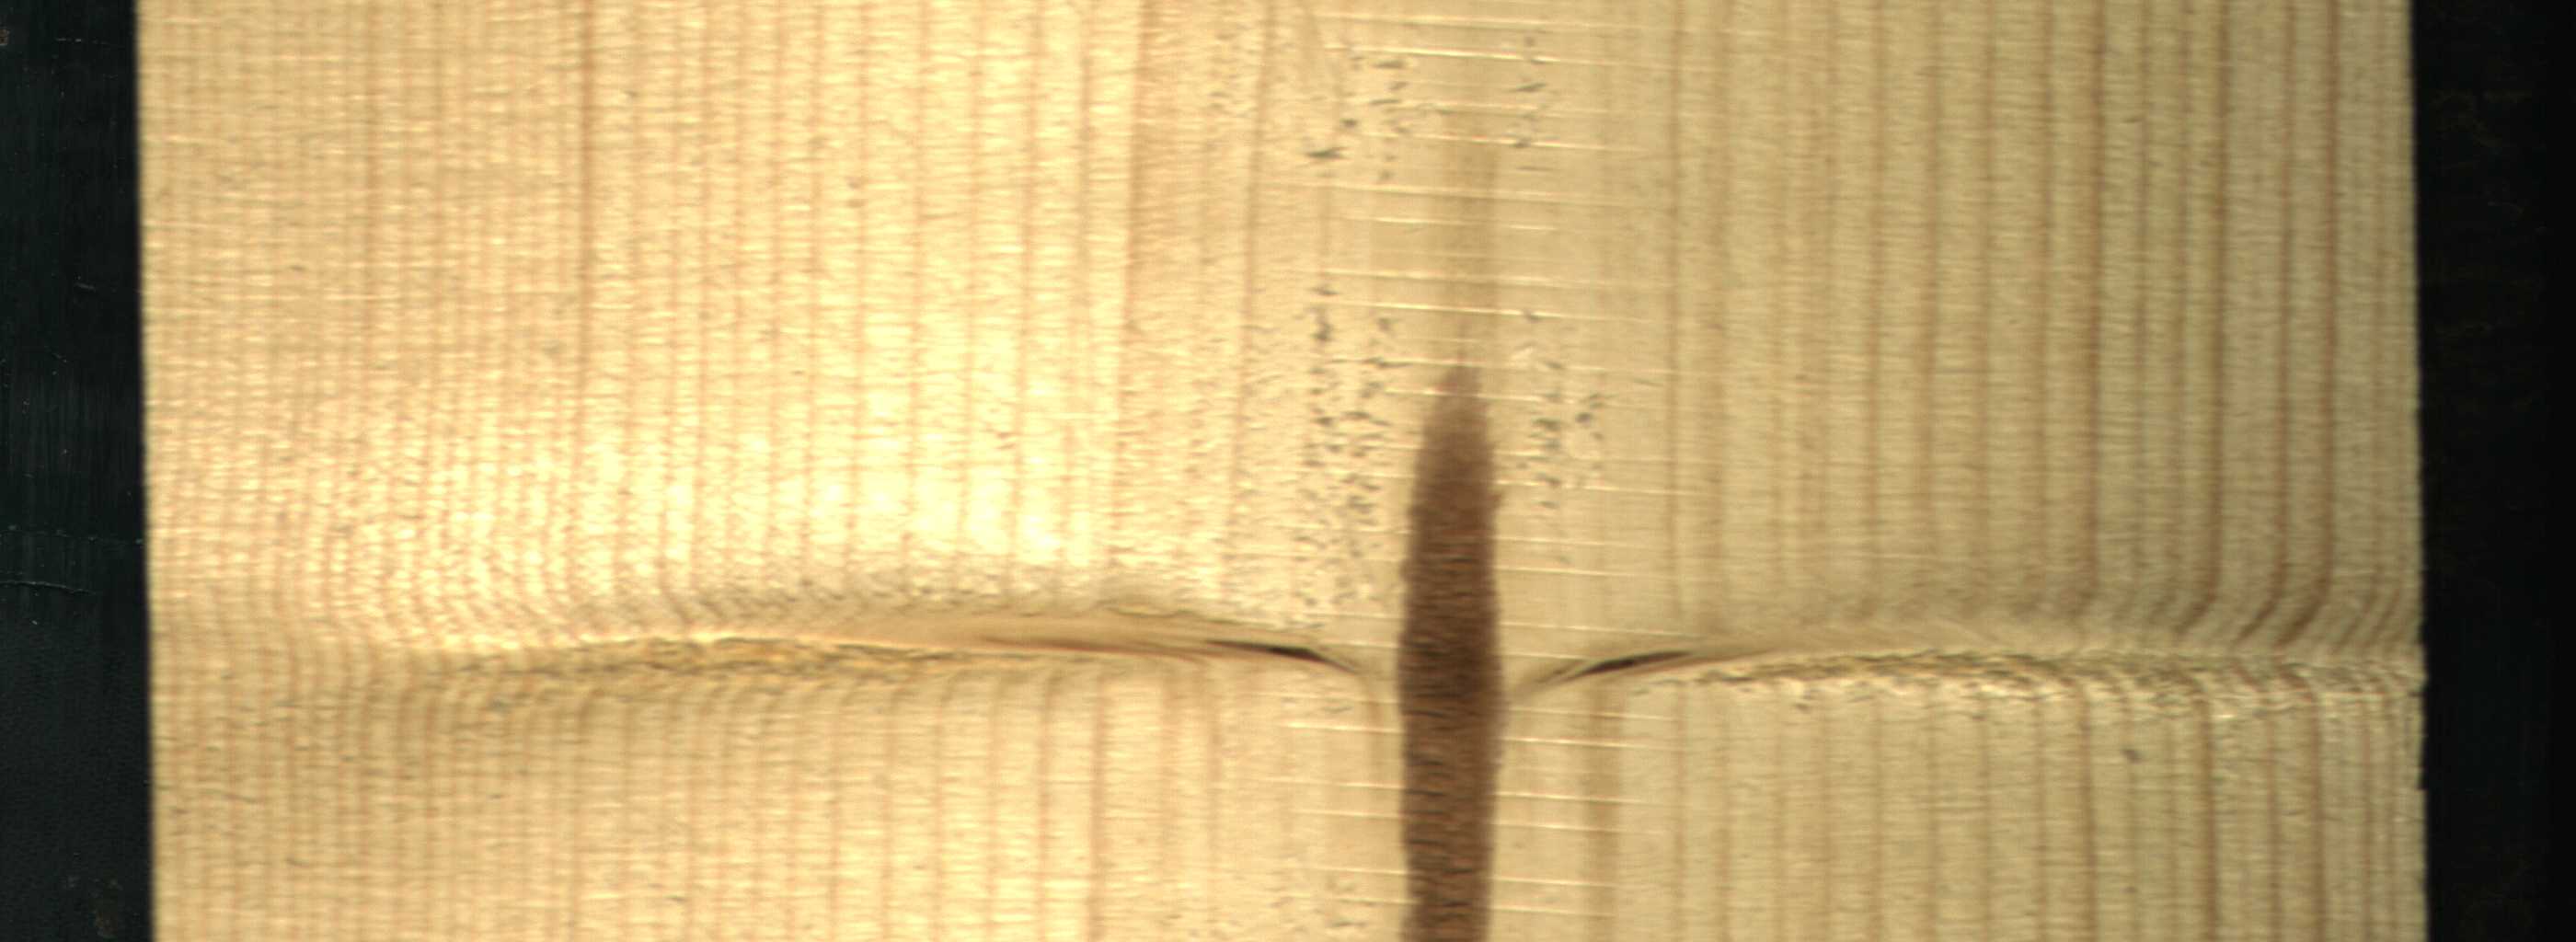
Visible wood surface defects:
Marrow
Dead_Knot
Dead_Knot